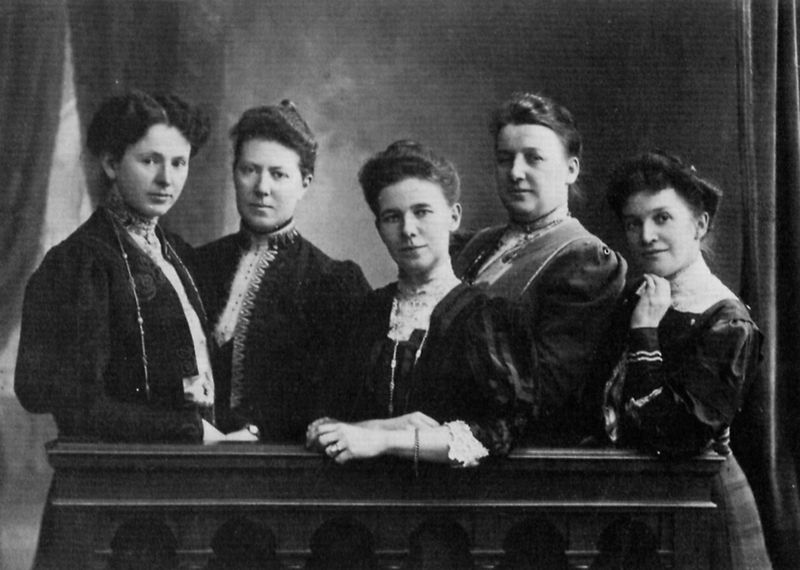
Titel: Gruppenporträt
Künstler: Rudolf Zacharias
Standort: Köln
Institution: Museum Ludwig
Schlagwörter: gruppe, hand, weiß, frauen, mädchen, damen, frau, frisur, frisuren, grau, hintergrund, holz, kleid, kleider, mitte, mund, nase, schmuck, schwarz, stirn, blick, alt, gesichter, jacke, jung, wand, arm, arme, blicke, bluse, knoten, kragen, stehen, ärmel, bild, fünf, gruppenporträt, hände, portrait, porträt, vorhang, brüstung, haare, pose, stehend, familie, spitzen, lippen, lächeln, dutt, ruhen, röcke, blusen, kette, bank, lehnen, curtain, white, women, black, collar, dress, dresses, face, formal, girls, gray, grey, group, hair, lace, ladies, nose, old, sisters, skirt, table, vorhänge, woman, ernst, streng, hochgesteckt, picture, geländer, railing, hochsteckfrisur, rüschen, schwestern, foto, fotografie, photographie, stolz, gestützt, balustrade, porträts, schwarz weiss, jacken, ketten, wilhelminisch, gruppenbild, photo, wood, background, eyes, ballustrade, mittelpunkt, black and white, bust, gaze, chin, mother, mouth, buttons, monochrome, faces, jacket, smile, robe, leaning, victorian, studio, frauengruppe, arms, bracelet, keck, family, ears, rüschchen, eye, war, fingers, nasem, humans, groupe, shirt, photograph, photography, button, noses, short, five, sleeves, daughter, posed, wig, rail, schwarze kleidung, jewelry, frisure, cuffs, power, chains, 19th century, 19 jahrhundert, frusir, wrist, short hair, sister, jewellery, leader, geländert, schwerstern, collars, relatives, ancienne, epoque, plain background, female power, eye glass, group photograph, five women, teachers, faculty, necklance, bschmick